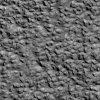
Atmospheric dust classification: not_dusty